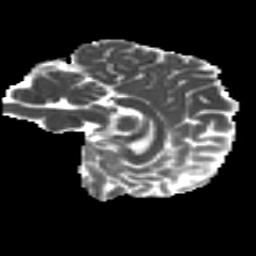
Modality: MD
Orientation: sagittal
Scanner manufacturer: siemens
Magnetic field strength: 3 T
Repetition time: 4.16 s
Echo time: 0.0806 s